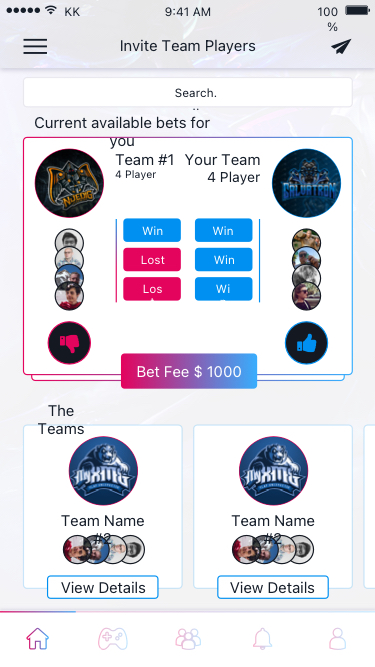
Text in this UI design:
Invite Team Players
Team #1
4 Player
Your Team
4 Player
Win
Lost
Lost
Win
Win
Win
Bet Fee $ 1000
Team Name #2
Team Name #2
View Details
View Details
Current available bets for you
The Teams
Search...
9:41 AM
KK
100%